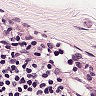
Metastatic tissue present: no